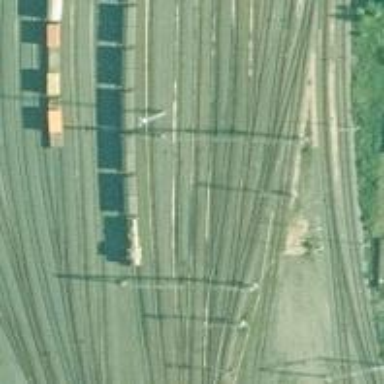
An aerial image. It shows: Railway signal.